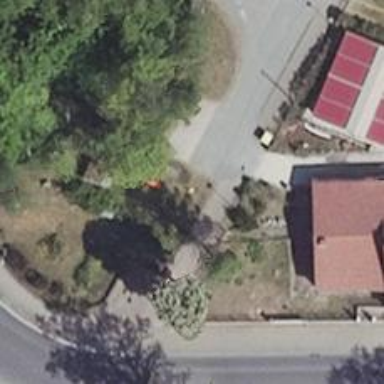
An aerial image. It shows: Playground with springy equipment.